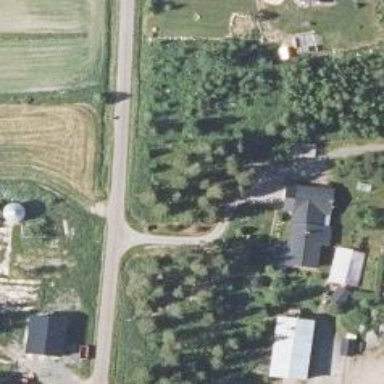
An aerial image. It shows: Driveway.